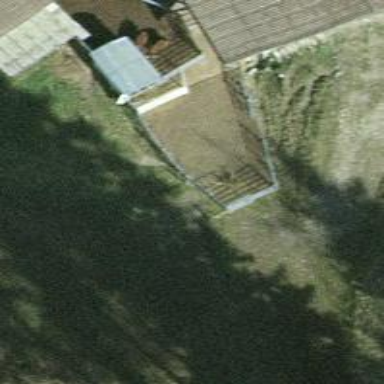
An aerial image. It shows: Gate.